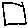
Label: square